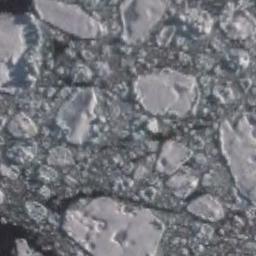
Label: sea_ice